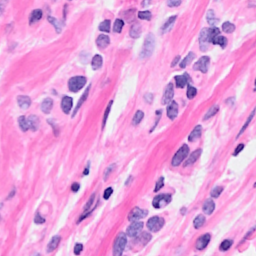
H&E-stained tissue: Breast